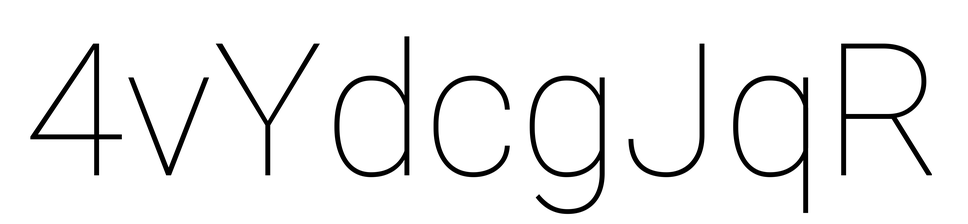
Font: Roboto_Thin